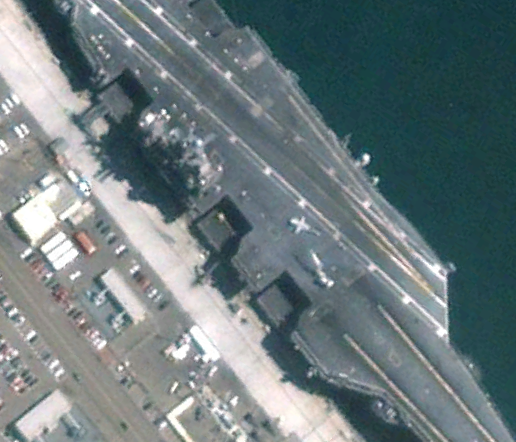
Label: aircraft_carrier